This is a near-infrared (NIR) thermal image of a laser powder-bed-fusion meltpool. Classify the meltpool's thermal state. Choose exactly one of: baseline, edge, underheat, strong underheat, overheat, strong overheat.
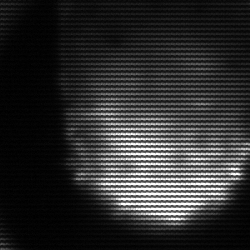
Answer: edge